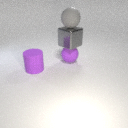
large purple rubber sphere behind large purple rubber cylinder